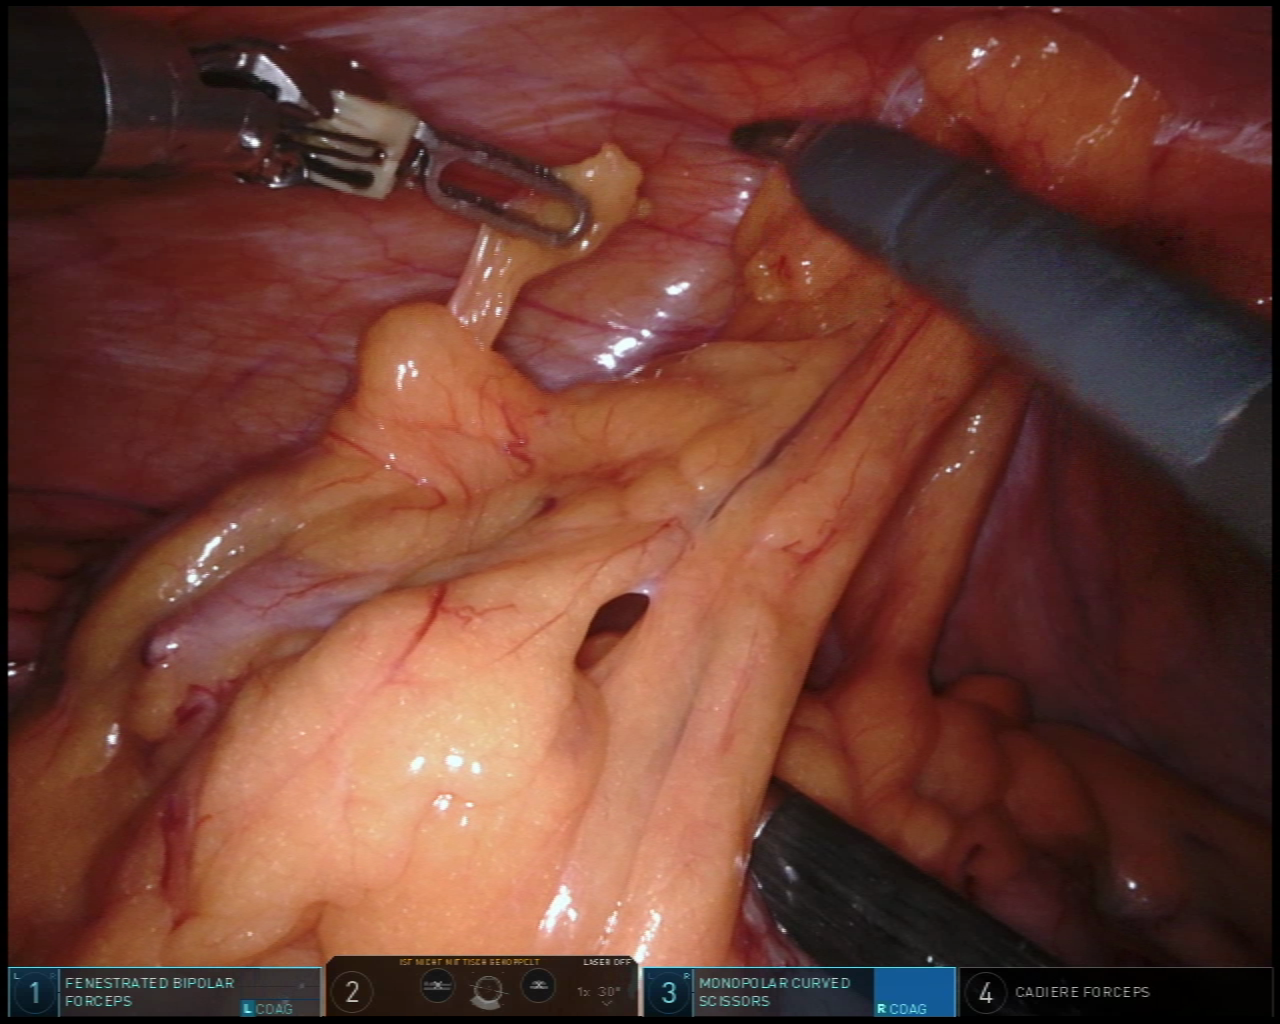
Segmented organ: colon
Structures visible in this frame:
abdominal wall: yes
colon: yes
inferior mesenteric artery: no
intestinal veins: no
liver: no
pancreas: no
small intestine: no
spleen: no
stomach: no
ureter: no
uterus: no
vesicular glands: no